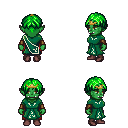
a pixel art fantasy rpg character, female body template, orc, green skin, sash dress, red pants, green parted hairstyle, gold tiara, leather bracers, maroon shoes, four views (front, back, left, right), 2x2 character sprite sheet, small pixel art, hard edges, no anti-aliasing